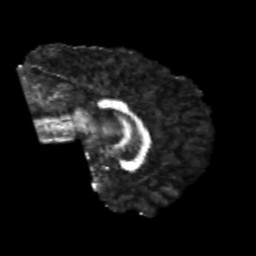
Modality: FA
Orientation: sagittal
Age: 22
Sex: male
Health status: healthy
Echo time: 0.074 s